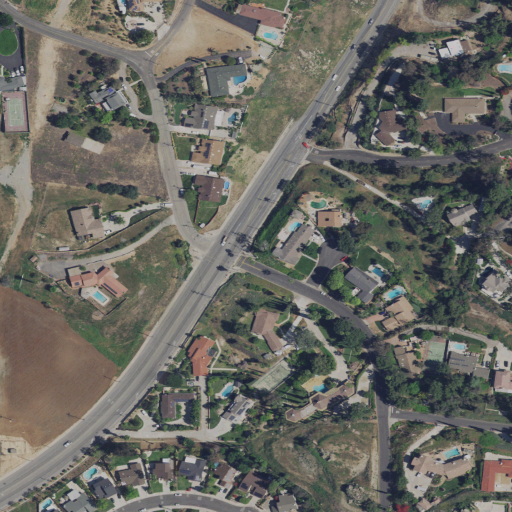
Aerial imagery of gap in California named Little Pigeon Pass containing low intensity development, open development, medium intensity development, and grassland